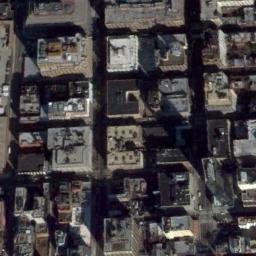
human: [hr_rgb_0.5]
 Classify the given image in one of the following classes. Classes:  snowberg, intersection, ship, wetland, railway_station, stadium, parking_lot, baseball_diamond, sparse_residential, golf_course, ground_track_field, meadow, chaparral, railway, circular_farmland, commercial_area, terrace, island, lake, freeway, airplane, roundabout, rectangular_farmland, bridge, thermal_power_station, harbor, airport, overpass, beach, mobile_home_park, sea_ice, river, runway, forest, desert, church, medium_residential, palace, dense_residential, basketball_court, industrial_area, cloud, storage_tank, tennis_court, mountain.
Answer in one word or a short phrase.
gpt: commercial_area